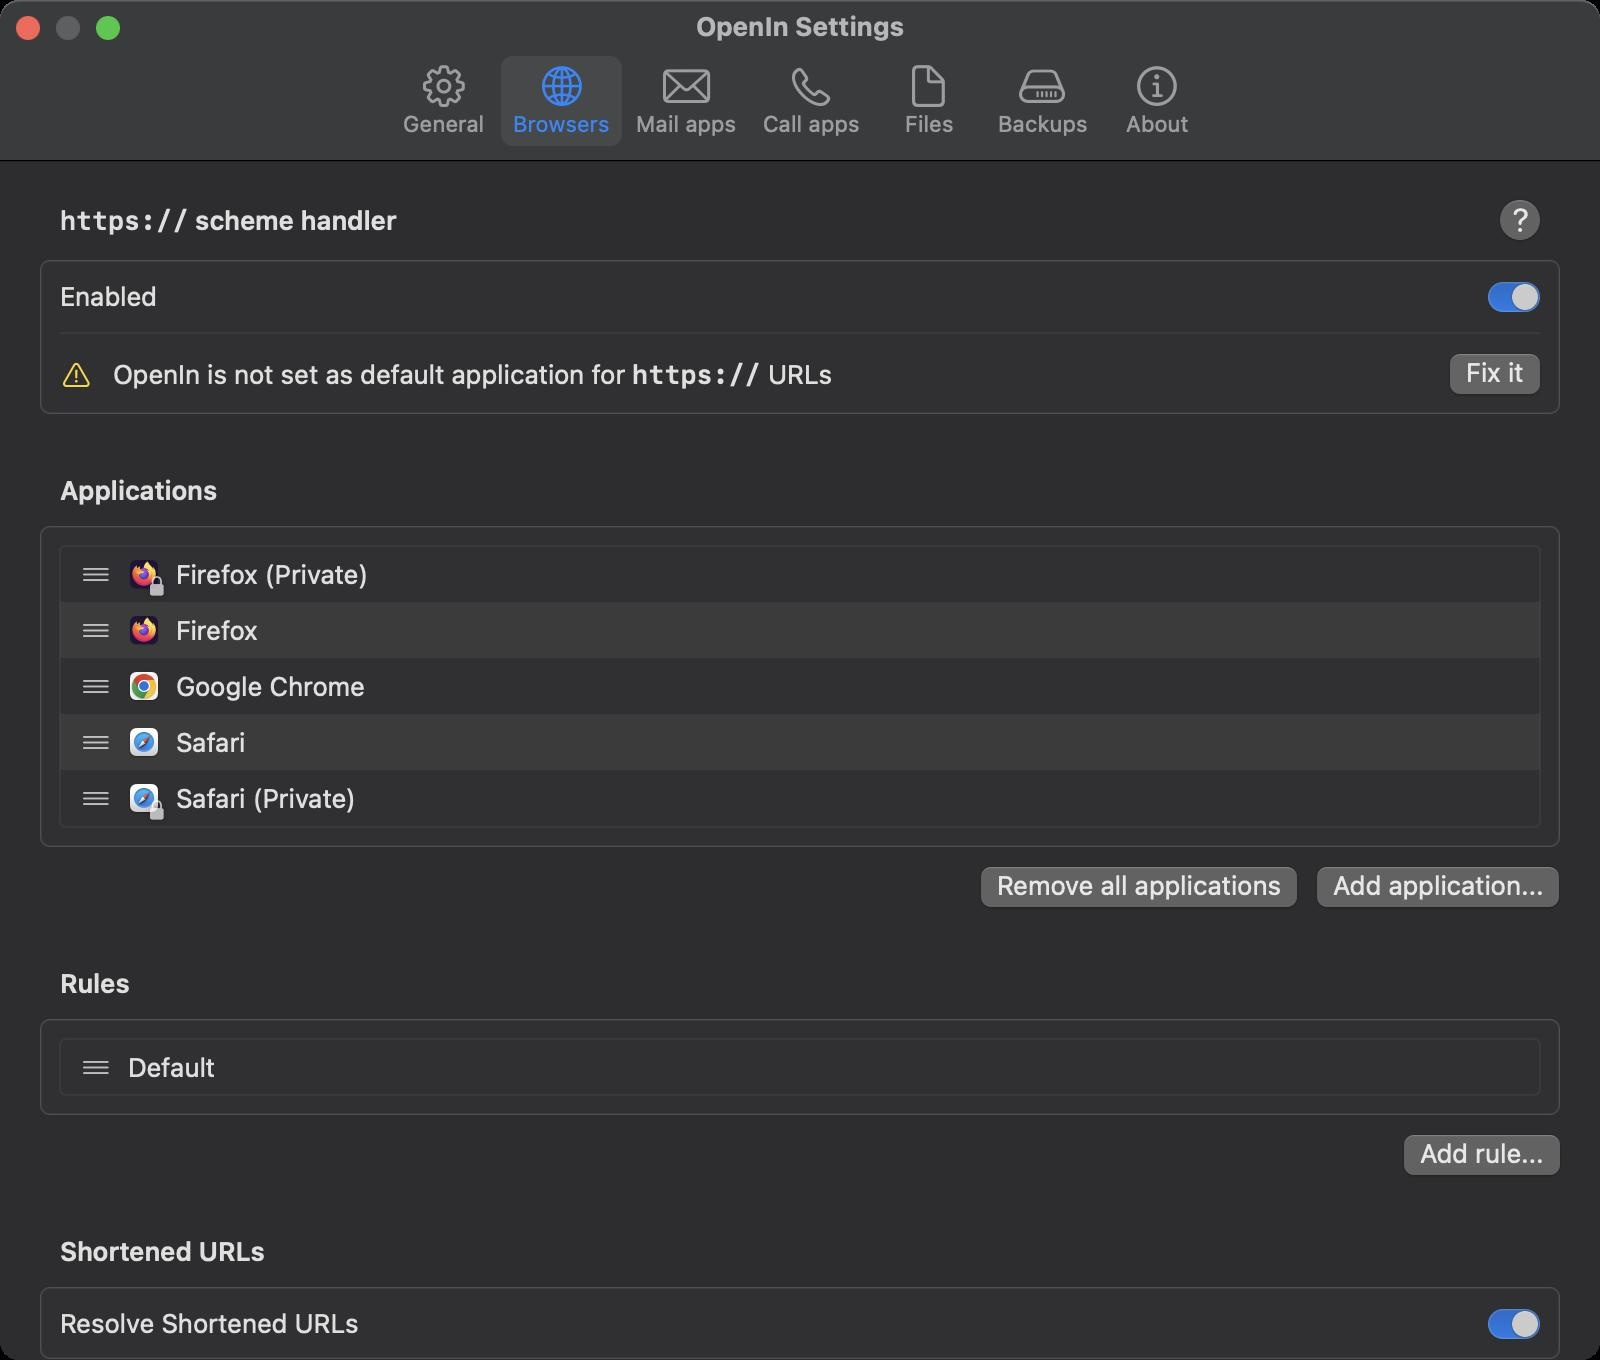
Accessibility tree:
{"name": "OpenIn_Settings", "role": "AXWindow", "description": null, "role_description": "standard window", "value": null, "position": "323.00;93.00", "size": "800;680", "children": [{"name": null, "role": "AXGroup", "description": null, "role_description": "group", "value": null, "position": "0.00;80.00", "size": "800;600", "children": [{"name": null, "role": "AXGroup", "description": null, "role_description": "group", "value": null, "position": "0.00;80.00", "size": "800;600", "children": [{"name": null, "role": "AXScrollArea", "description": null, "role_description": "scroll area", "value": null, "position": "0.00;80.00", "size": "800;600", "children": [{"name": null, "role": "AXHeading", "description": "https:// scheme handler", "role_description": "heading", "value": null, "position": "30.00;102.00", "size": "168;16", "children": []}, {"name": null, "role": "AXButton", "description": "Help", "role_description": "button", "value": null, "position": "750.00;100.00", "size": "20;20", "children": []}, {"name": null, "role": "AXGroup", "description": null, "role_description": "group", "value": null, "position": "17.00;128.00", "size": "766;83", "children": [{"name": null, "role": "AXStaticText", "description": null, "role_description": "text", "value": "Enabled", "position": "30.00;140.00", "size": "49;16", "children": []}, {"name": null, "role": "AXCheckBox", "description": null, "role_description": "switch", "value": 1, "position": "744.00;141.00", "size": "26;15", "children": []}, {"name": null, "role": "AXStaticText", "description": null, "role_description": "text", "value": "OpenIn is not set as default application for https:// URLs", "position": "31.50;179.00", "size": "385;16", "children": []}, {"name": null, "role": "AXButton", "description": "Fix it", "role_description": "button", "value": null, "position": "733.00;178.00", "size": "29;16", "children": []}]}, {"name": null, "role": "AXHeading", "description": "Applications", "role_description": "heading", "value": null, "position": "30.00;237.00", "size": "79;16", "children": []}, {"name": null, "role": "AXGroup", "description": null, "role_description": "group", "value": null, "position": "17.00;261.00", "size": "766;166", "children": [{"name": null, "role": "AXScrollArea", "description": null, "role_description": "scroll area", "value": null, "position": "30.00;273.00", "size": "740;140", "children": [{"name": null, "role": "AXTable", "description": null, "role_description": "list", "value": null, "position": "30.00;273.00", "size": "740;140", "children": [{"name": null, "role": "AXRow", "description": null, "role_description": "table row", "value": null, "position": "30.00;273.00", "size": "740;28", "children": [{"name": null, "role": "AXCell", "description": null, "role_description": "cell", "value": null, "position": "36.00;273.00", "size": "728;28", "children": [{"name": null, "role": "AXImage", "description": "Drag", "role_description": "image", "value": null, "position": "41.50;284.00", "size": "13;6", "children": []}, {"name": null, "role": "AXImage", "description": null, "role_description": "image", "value": null, "position": "64.00;279.00", "size": "16;16", "children": []}, {"name": null, "role": "AXImage", "description": "Lock", "role_description": "image", "value": null, "position": "75.00;288.00", "size": "7;10", "children": []}, {"name": null, "role": "AXStaticText", "description": null, "role_description": "text", "value": "Firefox (Private)", "position": "88.00;279.00", "size": "96;16", "children": []}]}]}, {"name": null, "role": "AXRow", "description": null, "role_description": "table row", "value": null, "position": "30.00;301.00", "size": "740;28", "children": [{"name": null, "role": "AXCell", "description": null, "role_description": "cell", "value": null, "position": "36.00;301.00", "size": "728;28", "children": [{"name": null, "role": "AXImage", "description": "Drag", "role_description": "image", "value": null, "position": "41.50;312.00", "size": "13;6", "children": []}, {"name": null, "role": "AXImage", "description": null, "role_description": "image", "value": null, "position": "64.00;307.00", "size": "16;16", "children": []}, {"name": null, "role": "AXStaticText", "description": null, "role_description": "text", "value": "Firefox", "position": "88.00;307.00", "size": "41;16", "children": []}]}]}, {"name": null, "role": "AXRow", "description": null, "role_description": "table row", "value": null, "position": "30.00;329.00", "size": "740;28", "children": [{"name": null, "role": "AXCell", "description": null, "role_description": "cell", "value": null, "position": "36.00;329.00", "size": "728;28", "children": [{"name": null, "role": "AXImage", "description": "Drag", "role_description": "image", "value": null, "position": "41.50;340.00", "size": "13;6", "children": []}, {"name": null, "role": "AXImage", "description": null, "role_description": "image", "value": null, "position": "64.00;335.00", "size": "16;16", "children": []}, {"name": null, "role": "AXStaticText", "description": null, "role_description": "text", "value": "Google Chrome", "position": "88.00;335.00", "size": "95;16", "children": []}]}]}, {"name": null, "role": "AXRow", "description": null, "role_description": "table row", "value": null, "position": "30.00;357.00", "size": "740;28", "children": [{"name": null, "role": "AXCell", "description": null, "role_description": "cell", "value": null, "position": "36.00;357.00", "size": "728;28", "children": [{"name": null, "role": "AXImage", "description": "Drag", "role_description": "image", "value": null, "position": "41.50;368.00", "size": "13;6", "children": []}, {"name": null, "role": "AXImage", "description": null, "role_description": "image", "value": null, "position": "64.00;363.00", "size": "16;16", "children": []}, {"name": null, "role": "AXStaticText", "description": null, "role_description": "text", "value": "Safari", "position": "88.00;363.00", "size": "35;16", "children": []}]}]}, {"name": null, "role": "AXRow", "description": null, "role_description": "table row", "value": null, "position": "30.00;385.00", "size": "740;28", "children": [{"name": null, "role": "AXCell", "description": null, "role_description": "cell", "value": null, "position": "36.00;385.00", "size": "728;28", "children": [{"name": null, "role": "AXImage", "description": "Drag", "role_description": "image", "value": null, "position": "41.50;396.00", "size": "13;6", "children": []}, {"name": null, "role": "AXImage", "description": null, "role_description": "image", "value": null, "position": "64.00;391.00", "size": "16;16", "children": []}, {"name": null, "role": "AXImage", "description": "Lock", "role_description": "image", "value": null, "position": "75.00;400.00", "size": "7;10", "children": []}, {"name": null, "role": "AXStaticText", "description": null, "role_description": "text", "value": "Safari (Private)", "position": "88.00;391.00", "size": "90;16", "children": []}]}]}, {"name": null, "role": "AXColumn", "description": null, "role_description": "column", "value": null, "position": "30.00;273.00", "size": "740;140", "children": []}]}]}]}, {"name": null, "role": "AXButton", "description": "Remove all applications", "role_description": "button", "value": null, "position": "498.50;434.50", "size": "142;16", "children": []}, {"name": null, "role": "AXButton", "description": "Add application...", "role_description": "button", "value": null, "position": "666.50;434.50", "size": "106;16", "children": []}, {"name": null, "role": "AXHeading", "description": "Rules", "role_description": "heading", "value": null, "position": "30.00;483.25", "size": "35;16", "children": []}, {"name": null, "role": "AXGroup", "description": null, "role_description": "group", "value": null, "position": "17.00;507.50", "size": "766;54", "children": [{"name": null, "role": "AXScrollArea", "description": null, "role_description": "scroll area", "value": null, "position": "30.00;519.50", "size": "740;28", "children": [{"name": null, "role": "AXTable", "description": null, "role_description": "list", "value": null, "position": "30.00;519.50", "size": "740;28", "children": [{"name": null, "role": "AXRow", "description": null, "role_description": "table row", "value": null, "position": "30.00;519.50", "size": "740;28", "children": [{"name": null, "role": "AXCell", "description": null, "role_description": "cell", "value": null, "position": "36.00;519.50", "size": "728;28", "children": [{"name": null, "role": "AXImage", "description": "Drag", "role_description": "image", "value": null, "position": "41.50;530.50", "size": "13;6", "children": []}, {"name": null, "role": "AXStaticText", "description": null, "role_description": "text", "value": "Default", "position": "64.00;525.50", "size": "44;16", "children": []}]}]}, {"name": null, "role": "AXColumn", "description": null, "role_description": "column", "value": null, "position": "30.00;519.50", "size": "740;28", "children": []}]}]}]}, {"name": null, "role": "AXButton", "description": "Add rule...", "role_description": "button", "value": null, "position": "710.00;568.50", "size": "62;16", "children": []}, {"name": null, "role": "AXHeading", "description": "Shortened URLs", "role_description": "heading", "value": null, "position": "30.00;617.50", "size": "102;16", "children": []}, {"name": null, "role": "AXGroup", "description": null, "role_description": "group", "value": null, "position": "17.00;641.50", "size": "766;42", "children": [{"name": null, "role": "AXStaticText", "description": null, "role_description": "text", "value": "Resolve Shortened URLs", "position": "30.00;653.50", "size": "150;16", "children": []}, {"name": null, "role": "AXCheckBox", "description": null, "role_description": "switch", "value": 1, "position": "744.00;654.50", "size": "26;15", "children": []}]}, {"name": null, "role": "AXButton", "description": "Edit list...", "role_description": "button", "value": null, "position": "716.00;690.50", "size": "56;16", "children": []}, {"name": null, "role": "AXHeading", "description": "Browser Launcher", "role_description": "heading", "value": null, "position": "30.00;739.50", "size": "114;16", "children": []}, {"name": null, "role": "AXGroup", "description": null, "role_description": "group", "value": null, "position": "17.00;763.50", "size": "766;46", "children": [{"name": null, "role": "AXButton", "description": "Show", "role_description": "button", "value": null, "position": "38.00;776.50", "size": "34;16", "children": []}]}, {"name": null, "role": "AXScrollBar", "description": null, "role_description": "scroll bar", "value": 0.0, "position": "784.00;80.00", "size": "16;600", "children": [{"name": null, "role": "AXValueIndicator", "description": null, "role_description": "value indicator", "value": 0.0, "position": "788.00;81.00", "size": "12;481", "children": []}, {"name": null, "role": "AXButton", "description": null, "role_description": "increment arrow button", "value": null, "position": "784.00;80.00", "size": "0;0", "children": []}, {"name": null, "role": "AXButton", "description": null, "role_description": "decrement arrow button", "value": null, "position": "784.00;80.00", "size": "0;0", "children": []}, {"name": null, "role": "AXButton", "description": null, "role_description": "increment page button", "value": null, "position": "788.00;562.50", "size": "12;118", "children": []}, {"name": null, "role": "AXButton", "description": null, "role_description": "decrement page button", "value": null, "position": "788.00;80.00", "size": "12;1", "children": []}]}]}]}]}, {"name": null, "role": "AXToolbar", "description": null, "role_description": "toolbar", "value": null, "position": "0.00;28.00", "size": "800;52", "children": [{"name": "General", "role": "AXButton", "description": null, "role_description": "button", "value": null, "position": "194.50;28.00", "size": "55;52", "children": []}, {"name": "Browsers", "role": "AXButton", "description": null, "role_description": "button", "value": null, "position": "250.50;28.00", "size": "60;52", "children": []}, {"name": "Mail_apps", "role": "AXButton", "description": null, "role_description": "button", "value": null, "position": "312.00;28.00", "size": "62;52", "children": []}, {"name": "Call_apps", "role": "AXButton", "description": null, "role_description": "button", "value": null, "position": "375.50;28.00", "size": "60;52", "children": []}, {"name": "Files", "role": "AXButton", "description": null, "role_description": "button", "value": null, "position": "437.00;28.00", "size": "55;52", "children": []}, {"name": "Backups", "role": "AXButton", "description": null, "role_description": "button", "value": null, "position": "493.00;28.00", "size": "57;52", "children": []}, {"name": "About", "role": "AXButton", "description": null, "role_description": "button", "value": null, "position": "551.00;28.00", "size": "55;52", "children": []}]}, {"name": null, "role": "AXButton", "description": null, "role_description": "close button", "value": null, "position": "7.00;6.00", "size": "14;16", "children": []}, {"name": null, "role": "AXButton", "description": null, "role_description": "zoom button", "value": null, "position": "47.00;6.00", "size": "14;16", "children": [{"name": null, "role": "AXGroup", "description": null, "role_description": "group", "value": null, "position": "47.00;6.00", "size": "14;16", "children": [{"name": null, "role": "AXGroup", "description": null, "role_description": "group", "value": null, "position": "47.00;6.00", "size": "14;16", "children": []}]}]}, {"name": null, "role": "AXButton", "description": null, "role_description": "minimize button", "value": null, "position": "27.00;6.00", "size": "14;16", "children": []}, {"name": null, "role": "AXStaticText", "description": null, "role_description": "text", "value": "OpenIn Settings", "position": "346.00;5.00", "size": "109;16", "children": []}]}